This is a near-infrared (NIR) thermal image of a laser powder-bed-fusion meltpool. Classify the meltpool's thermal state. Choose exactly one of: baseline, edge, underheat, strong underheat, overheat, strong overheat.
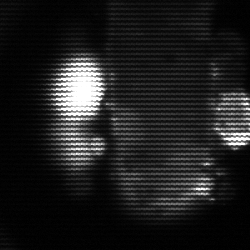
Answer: strong underheat